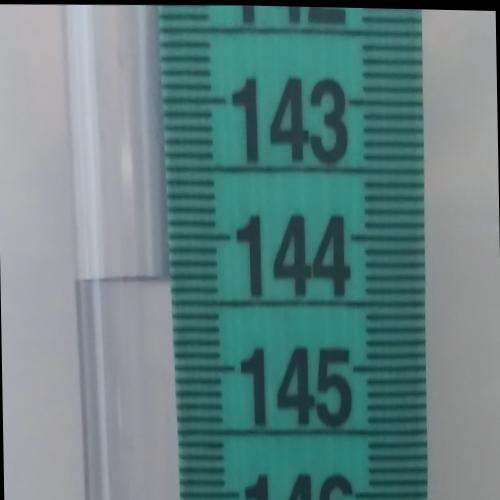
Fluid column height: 144.3 cm